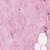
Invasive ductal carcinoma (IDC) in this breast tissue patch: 0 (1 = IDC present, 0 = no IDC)